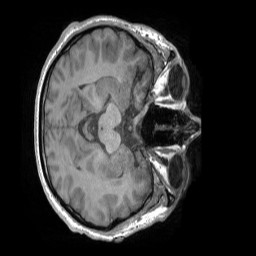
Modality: T1w
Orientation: axial
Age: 31
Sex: male